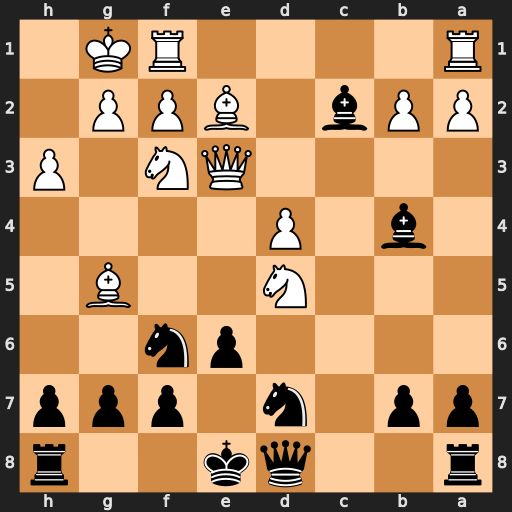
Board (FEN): r2qk2r/pp1n1ppp/4pn2/3N2B1/1b1P4/4QN1P/PPb1BPP1/R4RK1
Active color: b
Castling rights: kq
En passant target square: -
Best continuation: Nxd5 Bxd8 Nxe3